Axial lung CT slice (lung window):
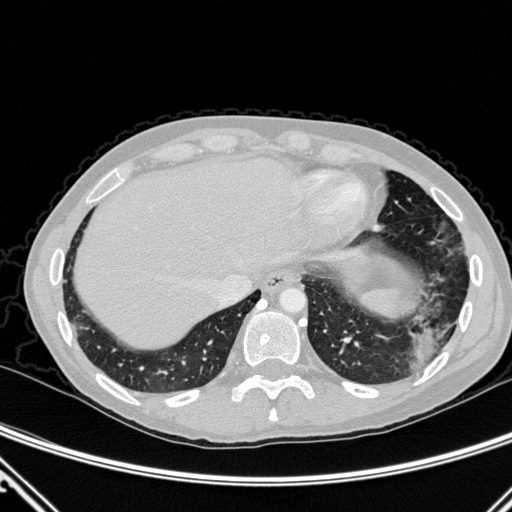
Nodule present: yes
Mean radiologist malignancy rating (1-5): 3.5